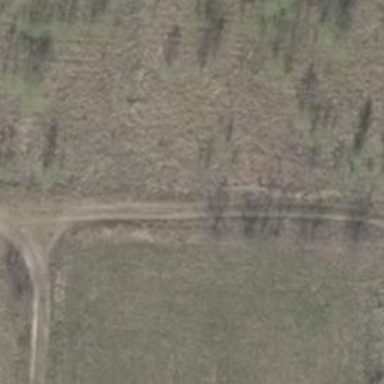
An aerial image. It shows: Grass track with Grade 4 tracktype.